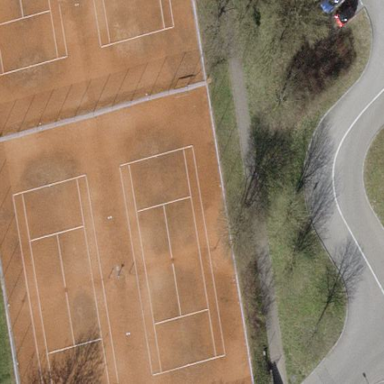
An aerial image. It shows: Tennis court on pitch.